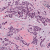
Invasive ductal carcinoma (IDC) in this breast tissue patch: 1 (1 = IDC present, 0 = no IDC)